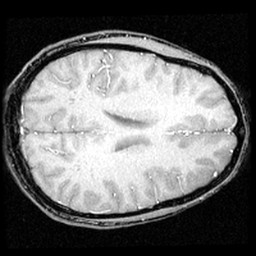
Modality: inplaneT1
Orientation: axial
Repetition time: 0.2 s
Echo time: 0.0036 s